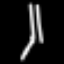
Label: fork